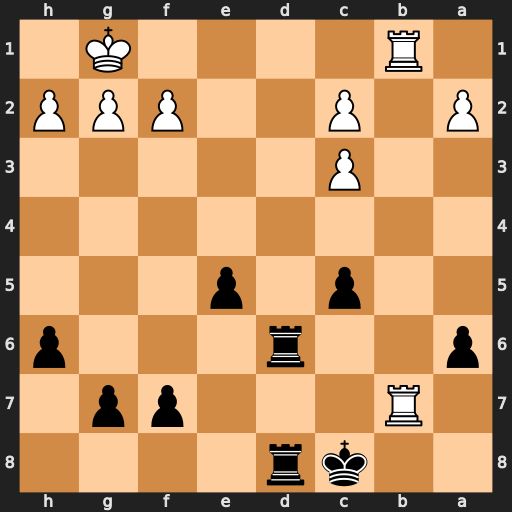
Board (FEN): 2kr4/1R3pp1/p2r3p/2p1p3/8/2P5/P1P2PPP/1R4K1
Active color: b
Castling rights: -
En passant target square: -
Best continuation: Rd1+ Rxd1 Rxd1#